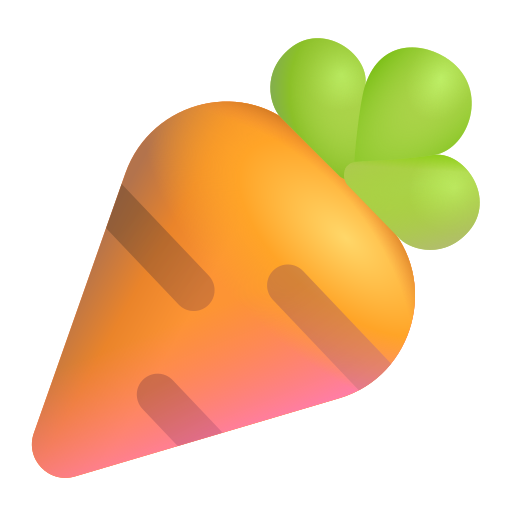
carrot color